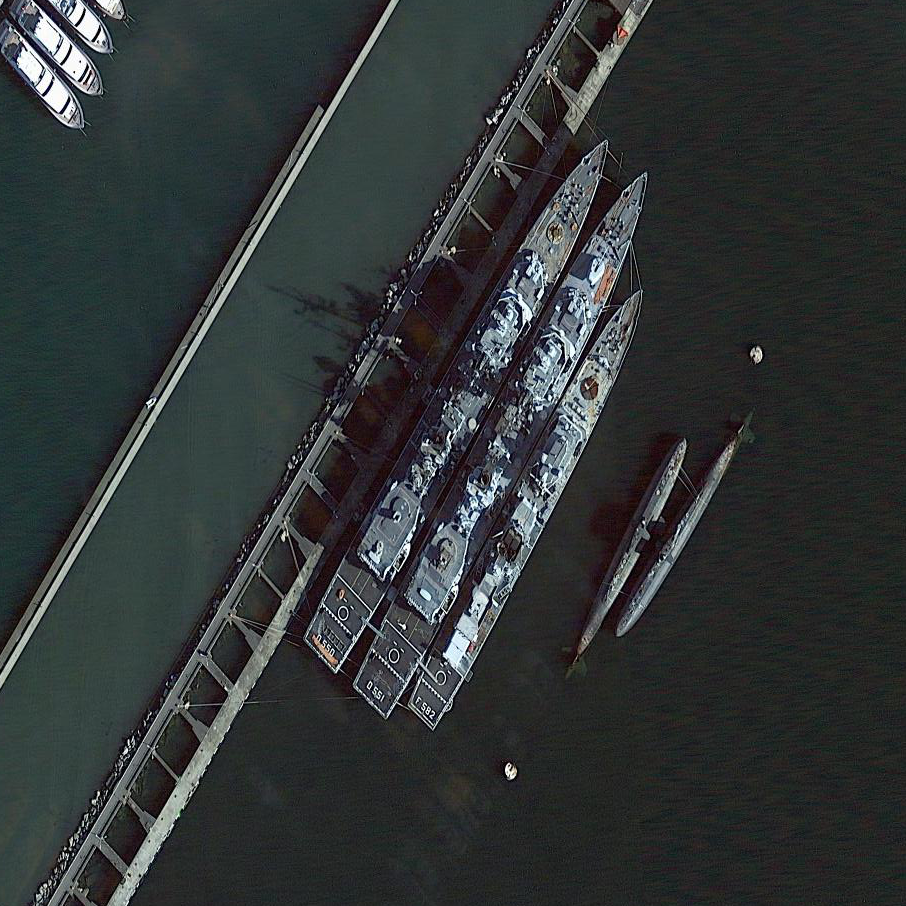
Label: cruiser